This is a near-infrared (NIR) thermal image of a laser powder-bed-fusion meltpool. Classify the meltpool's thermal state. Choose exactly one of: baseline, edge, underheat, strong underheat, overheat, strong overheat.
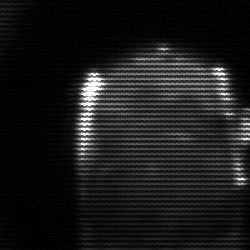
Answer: baseline